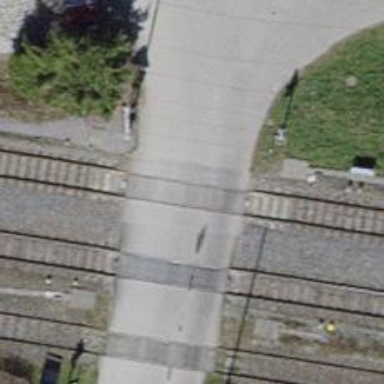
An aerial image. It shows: Level crossing at the railway with full barrier.